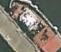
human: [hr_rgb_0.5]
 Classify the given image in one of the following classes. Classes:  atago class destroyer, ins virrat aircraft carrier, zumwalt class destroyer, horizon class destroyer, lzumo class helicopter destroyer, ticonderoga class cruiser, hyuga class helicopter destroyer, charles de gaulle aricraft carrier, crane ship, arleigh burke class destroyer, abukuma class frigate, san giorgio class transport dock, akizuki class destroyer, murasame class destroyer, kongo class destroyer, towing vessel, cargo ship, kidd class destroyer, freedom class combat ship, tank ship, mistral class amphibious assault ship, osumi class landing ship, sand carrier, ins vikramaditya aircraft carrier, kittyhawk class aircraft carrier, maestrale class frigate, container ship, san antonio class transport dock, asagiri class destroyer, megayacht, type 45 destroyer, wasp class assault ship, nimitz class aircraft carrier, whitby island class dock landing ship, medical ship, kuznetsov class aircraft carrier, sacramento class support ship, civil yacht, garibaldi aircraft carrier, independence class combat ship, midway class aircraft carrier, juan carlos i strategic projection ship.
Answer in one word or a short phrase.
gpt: Towing vessel